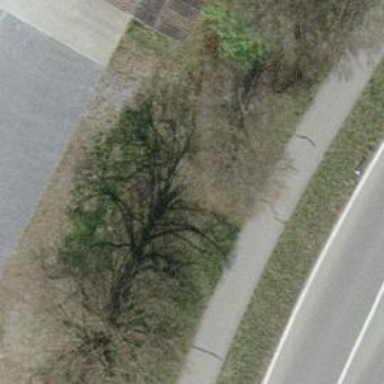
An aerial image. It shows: Urban tree adding natural touch to the cityscape.